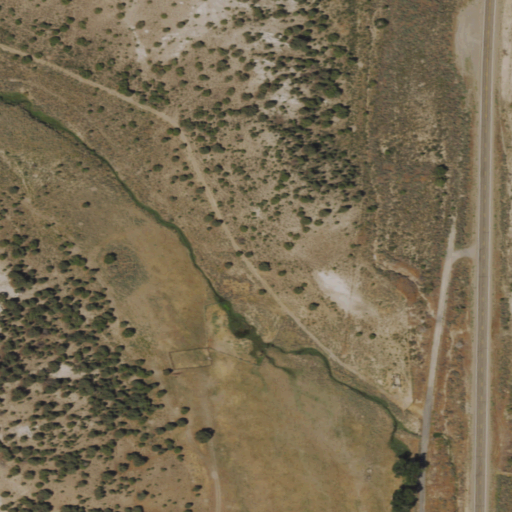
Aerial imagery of valley in Nevada named Hoosac Canyon containing shrub, evergreen forest, open development, low intensity development, medium intensity development, and high intensity development